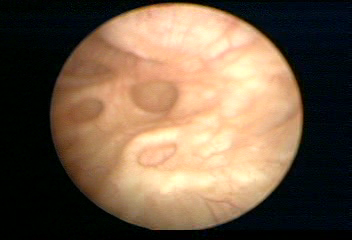
Modality: WLC
Class: Normal mucosa
Bladder cancer association: No